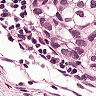
Metastatic tissue present: yes